Aerial crown-view tile of a tropical tree (Barro Colorado Island, Panama), acquired 20250217:
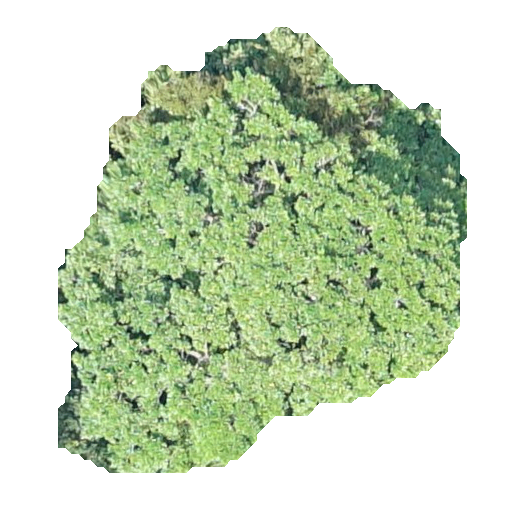
Species: Simarouba amara
GBIF accepted scientific name: Simarouba amara
Crown area: 194.574 m²